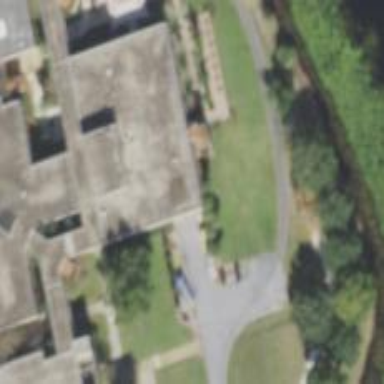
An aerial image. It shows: College building.